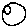
Label: moon